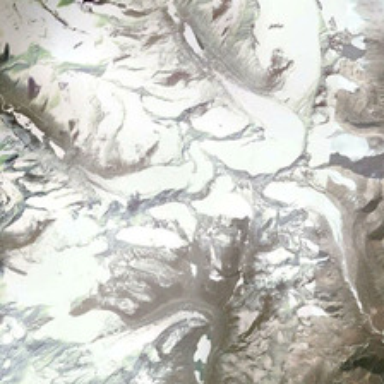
It is a piece of white snow mountains .